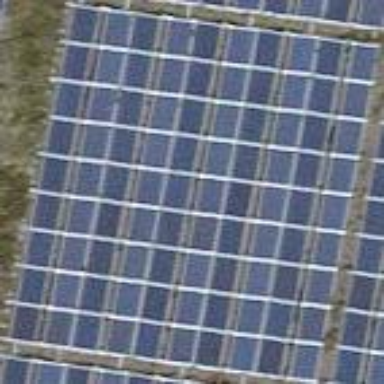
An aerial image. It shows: Solar power generator.